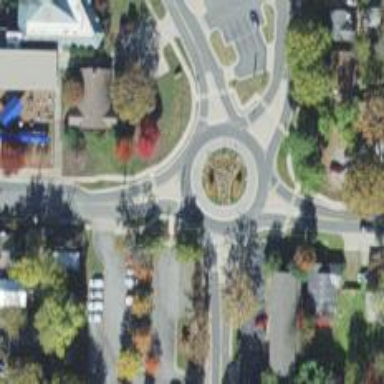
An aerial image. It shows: Roundabout on residential road.